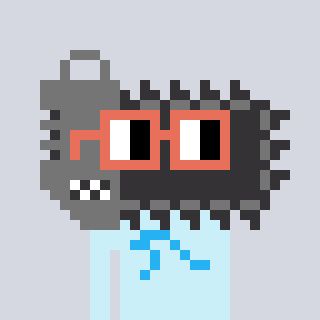
a pixel art character with square orange glasses, a chainsaw-shaped head and a cold-colored body on a cool background